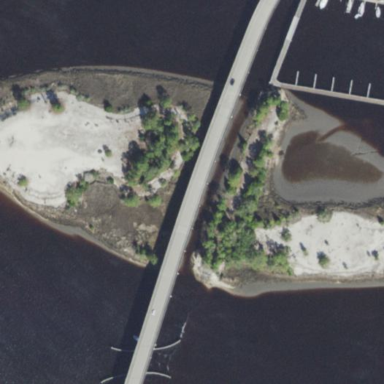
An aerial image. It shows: Man-made bridge.